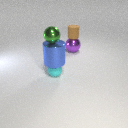
small green metal sphere above small cyan rubber sphere